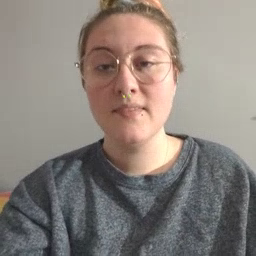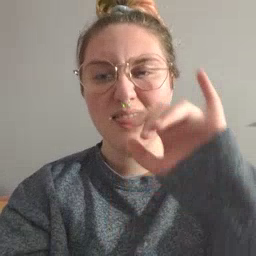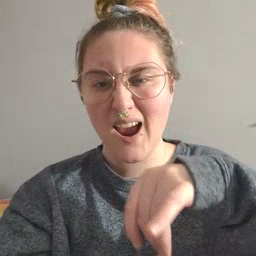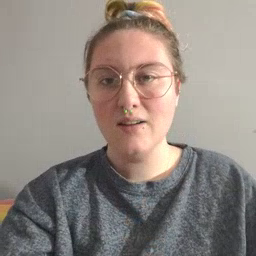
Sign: that